Field crop: maize
Growth stage: 2
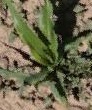
Species: maize